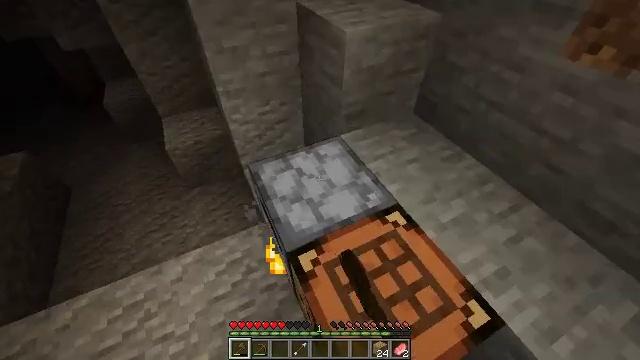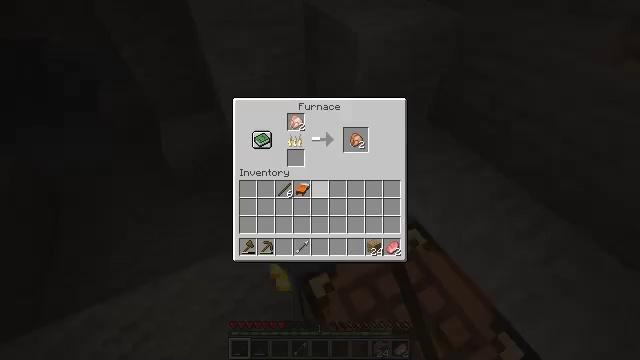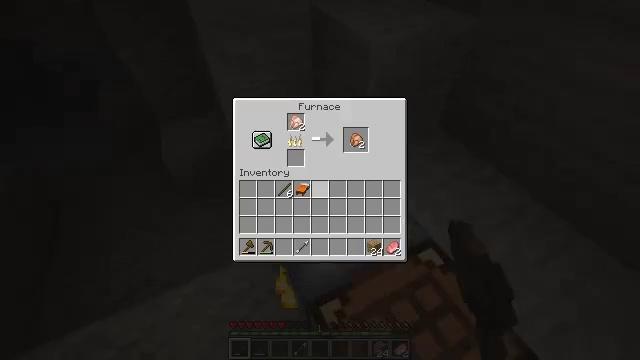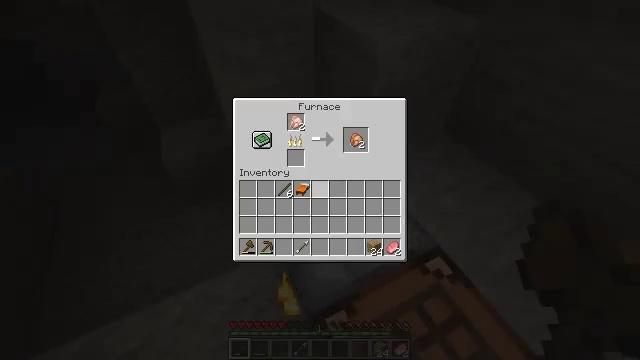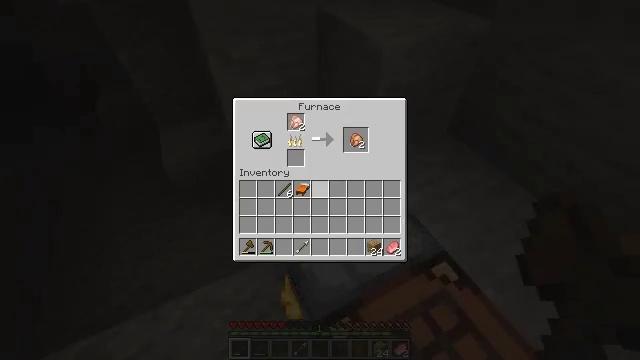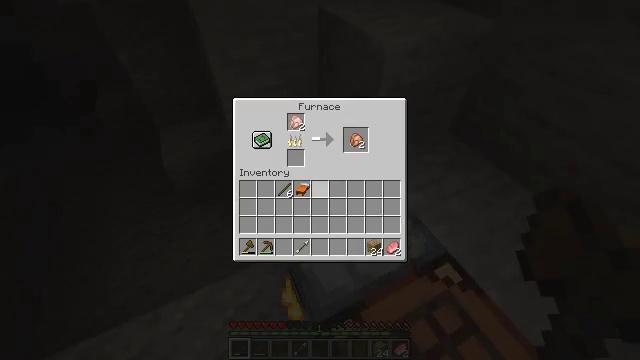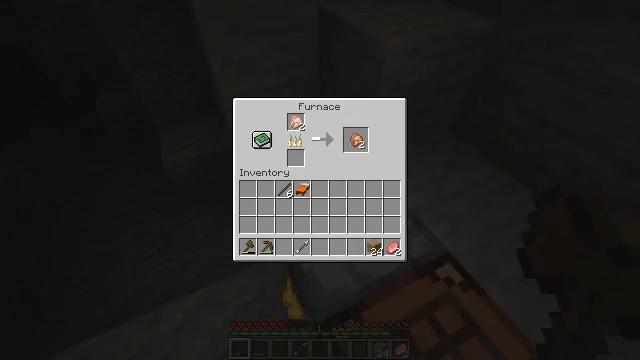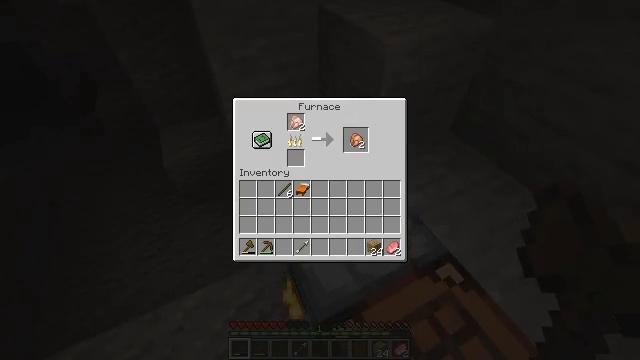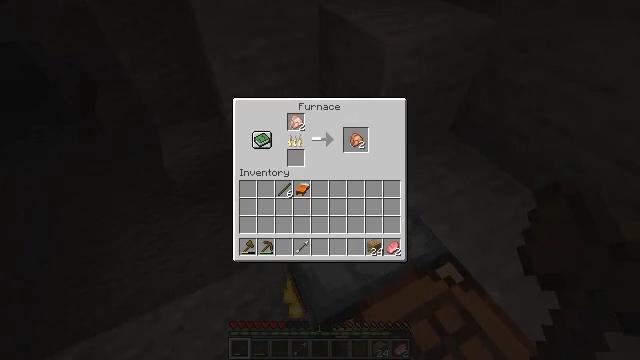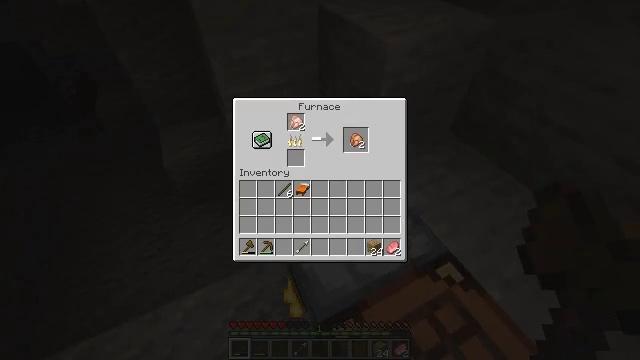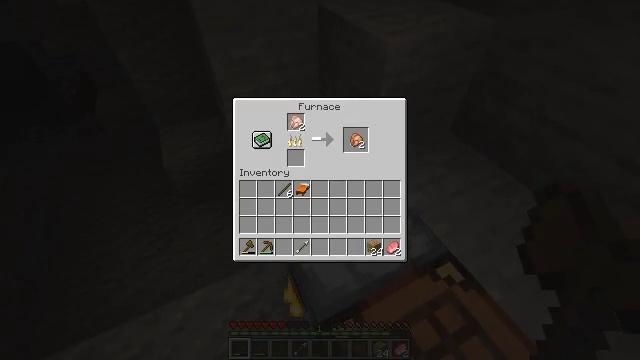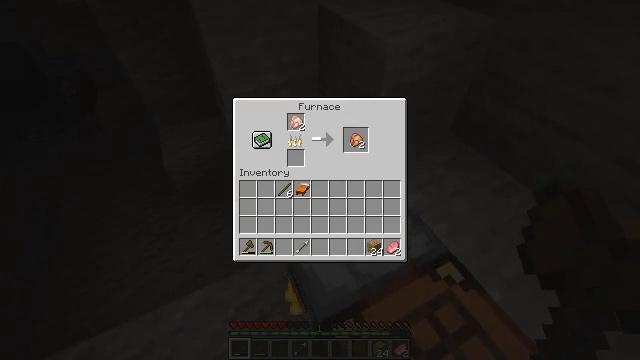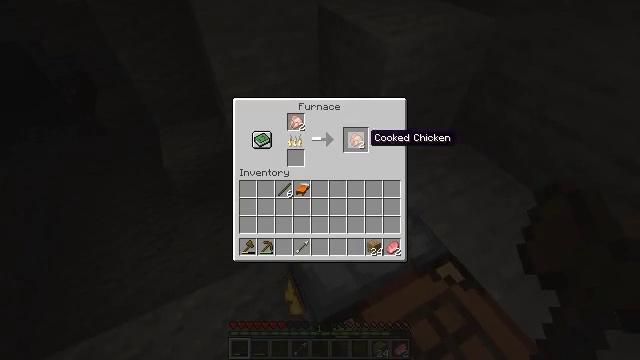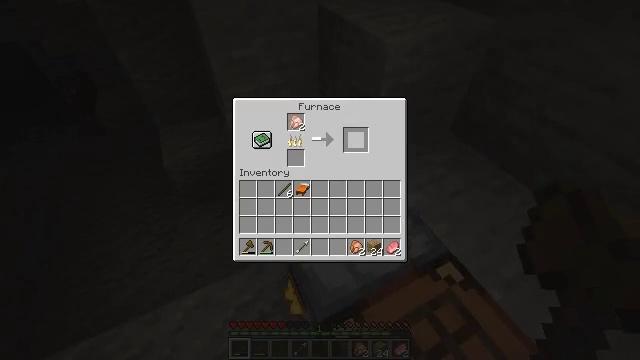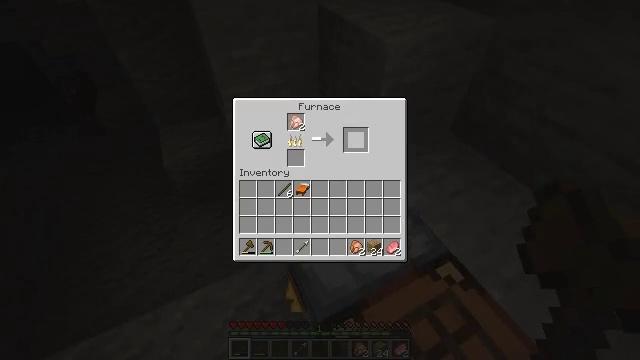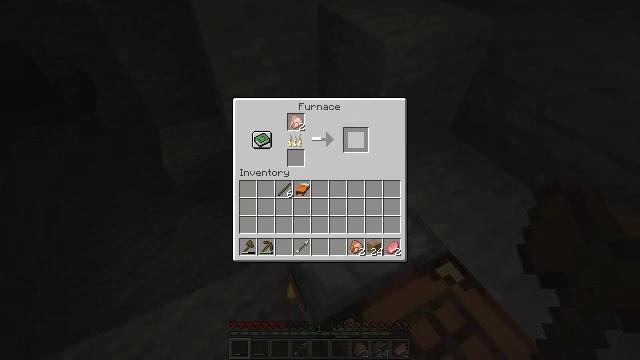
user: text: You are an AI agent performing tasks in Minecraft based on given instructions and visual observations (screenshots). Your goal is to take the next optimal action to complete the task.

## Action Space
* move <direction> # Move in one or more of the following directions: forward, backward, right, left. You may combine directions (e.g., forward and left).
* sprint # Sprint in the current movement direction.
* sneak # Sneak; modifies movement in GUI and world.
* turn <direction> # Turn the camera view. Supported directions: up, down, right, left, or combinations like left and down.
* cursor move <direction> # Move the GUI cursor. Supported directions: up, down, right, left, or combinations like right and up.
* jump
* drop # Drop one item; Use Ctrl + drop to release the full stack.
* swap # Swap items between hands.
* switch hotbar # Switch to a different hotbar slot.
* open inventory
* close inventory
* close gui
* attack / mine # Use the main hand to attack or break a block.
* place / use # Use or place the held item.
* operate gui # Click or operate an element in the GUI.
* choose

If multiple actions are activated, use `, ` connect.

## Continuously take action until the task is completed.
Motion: motion action
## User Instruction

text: craft item air
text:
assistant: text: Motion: no_op
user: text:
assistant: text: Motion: no_op
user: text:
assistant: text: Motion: no_op
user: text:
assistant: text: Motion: no_op
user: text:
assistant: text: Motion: cursor move right
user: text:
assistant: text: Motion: cursor move right
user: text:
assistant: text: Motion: cursor move right
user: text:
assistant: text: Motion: sneak, cursor move right
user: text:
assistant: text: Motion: sneak
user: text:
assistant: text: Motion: sneak
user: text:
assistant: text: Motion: sneak, cursor move up
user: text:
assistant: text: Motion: sneak, cursor move up
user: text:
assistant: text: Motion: sneak, operate gui
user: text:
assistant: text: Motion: sneak, operate gui
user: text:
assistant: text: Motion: sneak, operate gui
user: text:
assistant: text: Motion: sneak
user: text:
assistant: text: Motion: sneak
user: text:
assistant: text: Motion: sneak